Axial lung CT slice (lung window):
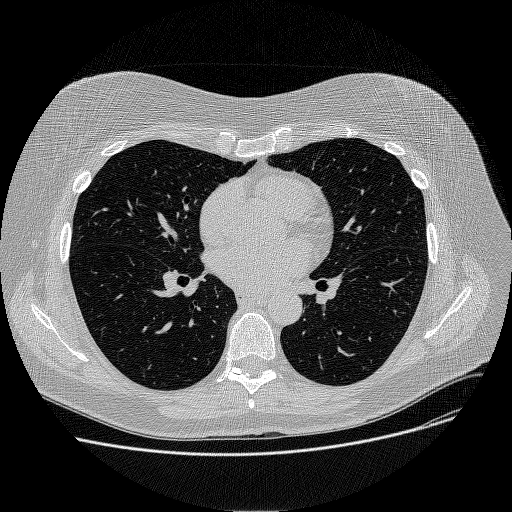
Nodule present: no